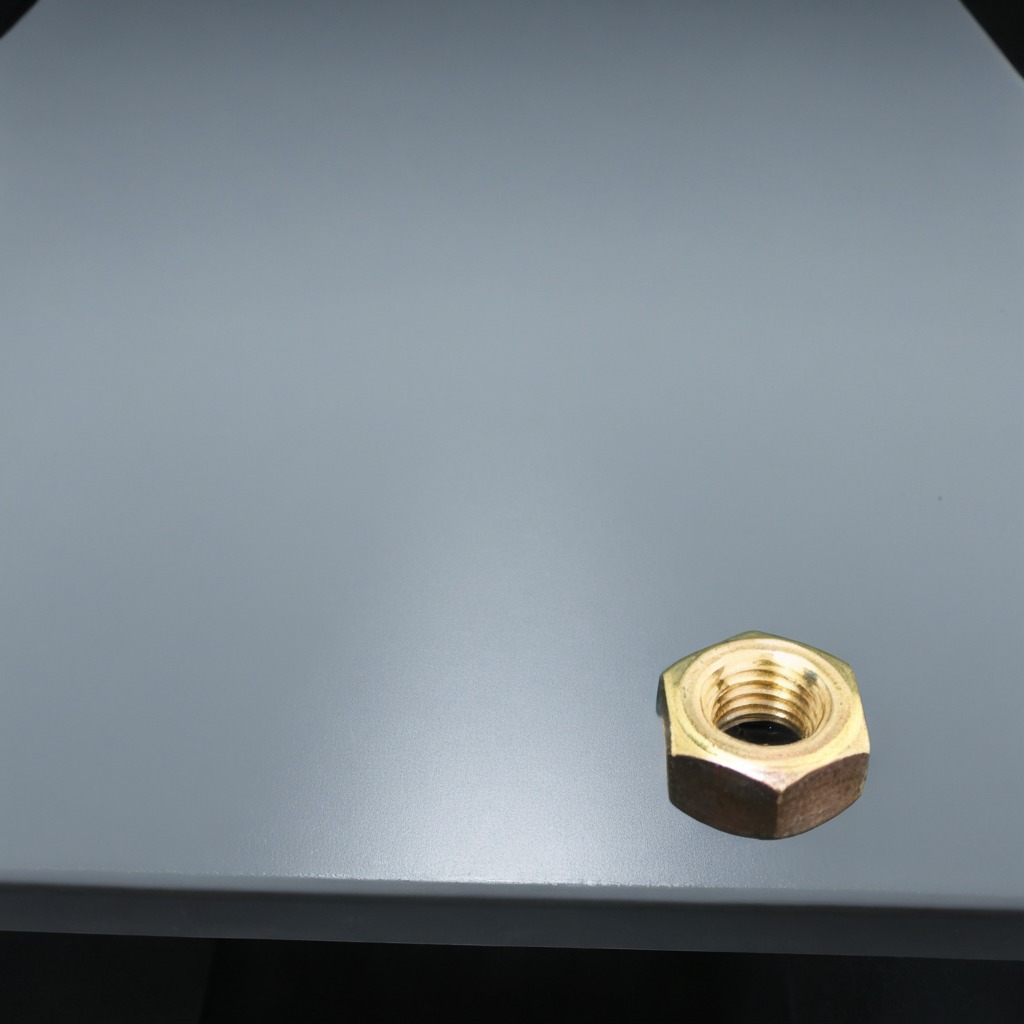
A metal nut lies on a clean empty table in a railway signal maintenance room lit by harsh overhead fluorescents.